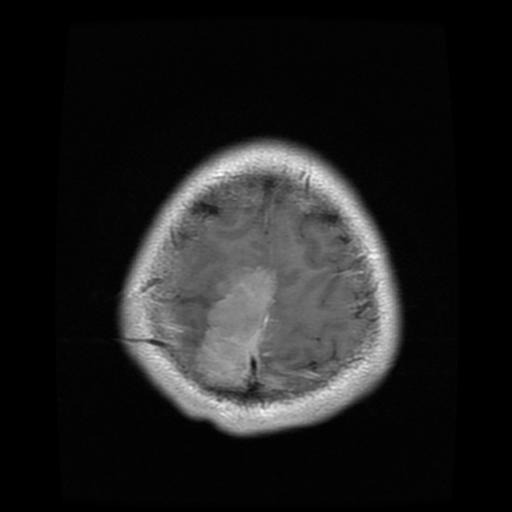
Label: meningioma